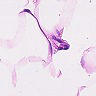
Metastatic tissue present: no